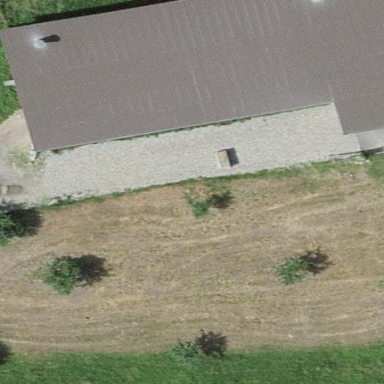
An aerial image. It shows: Farm auxiliary building.